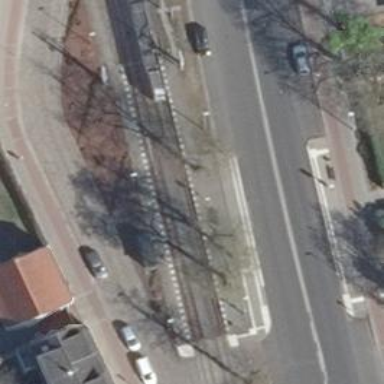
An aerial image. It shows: Tram stop position for public transport.